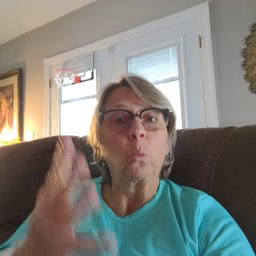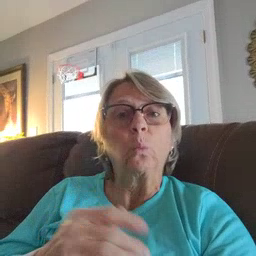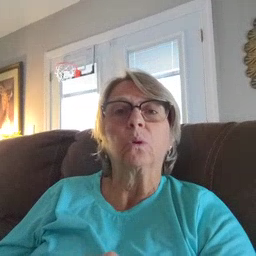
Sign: balloon